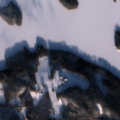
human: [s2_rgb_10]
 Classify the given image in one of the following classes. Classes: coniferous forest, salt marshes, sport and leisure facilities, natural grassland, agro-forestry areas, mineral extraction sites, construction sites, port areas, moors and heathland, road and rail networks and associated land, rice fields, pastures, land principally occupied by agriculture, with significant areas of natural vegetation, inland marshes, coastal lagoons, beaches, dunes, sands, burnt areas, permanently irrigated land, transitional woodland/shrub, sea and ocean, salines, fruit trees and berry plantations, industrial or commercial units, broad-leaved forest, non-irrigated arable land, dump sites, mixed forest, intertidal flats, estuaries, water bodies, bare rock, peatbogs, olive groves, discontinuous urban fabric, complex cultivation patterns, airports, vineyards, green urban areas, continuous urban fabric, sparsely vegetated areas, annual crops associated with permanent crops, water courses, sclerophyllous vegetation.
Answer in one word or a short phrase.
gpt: land principally occupied by agriculture, with significant areas of natural vegetation, coniferous forest, mixed forest, water bodies